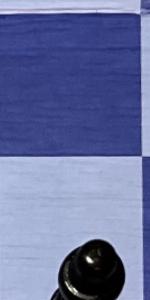
Label: Empty